Question: I was creating something like a 2d gravity simulator, just for fun, and noticed that I'm a complete idiot in terms of math. I just can't get the gravity to work.
I've tried following the instructions found <URL> but it looks weird and when the distance reaches zero, it goes completely buggy. If I add '1' to the distance as recommended in the question, all objects go upper left. I've even tried not modifying gravity when distances reach zero, but this doesn't change the behavior.

'''
var distX = obj1.x - obj2.x,
distY = obj1.y - obj2.y;
if (obj1 != obj2) {
if (distY != 0) {
obj1.vy += -(1 / (distY));
}
if (distX != 0) {
obj1.vx += -(1 / (distX));
}
}
'''
I've tried using other algorithms too, but most of them don't care for the distance between objects.
<URL>
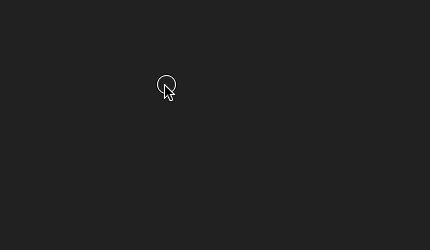
Answer: Instead of solving any equations we could use an approximation. 'dv/dt = G*M*m/r^2', but for small t we could use the approximation 'Dv = (G*M*m/r^2)*Dt'.
When the objects collide I have implemented perfectly inelastic collision (see <URL>. This prevents the distance between two objects from being to small and therefore the maximum force is limited.
I also moved the part of the code where the object's position is changed to a separate loop, so the forces calculated for obj1 and obj2 are equal in size.
<URL>
'''
function tick() {
allObjs.forEach(function (obj1) {
allObjs.forEach(function (obj2) {
var diffX = obj2.x - obj1.x,
var diffY = obj2.y - obj1.y;
var distSquare = diffX*diffX + diffY*diffY
var dist = Math.sqrt(distSquare);
if (obj1 != obj2) {
if (dist > obj1.w/2 + obj2.w/2) {
//If you add mass to the objects change to obj2.mass
//instead of 50
var totalForce = 50/distSquare;
obj1.vx += totalForce * diffX / dist;
obj1.vy += totalForce * diffY / dist;
} else {
//Collision has occurred
//If you add mass to the objects change to
//tempX = (obj1.mass*obj1.vx + obj2.mass*obj2.vx)/(obj1.mass+
//obj2.mass);
//tempY = (obj1.mass*obj1.vy + obj2.mass*obj2.vy)/(obj1.mass+
//obj2.mass);
var tempX = (obj1.vx + obj2.vx)/2;
var tempY = (obj1.vy + obj2.vy)/2;
obj1.vx = tempX; obj2.vx = tempX;
obj1.vy = tempY; obj2.vy = tempY;
}
}
});
});
allObjs.forEach(function (obj1) {
obj1.x += obj1.vx / 25;
obj1.y += obj1.vy / 25;
});
stage.update();
}
'''